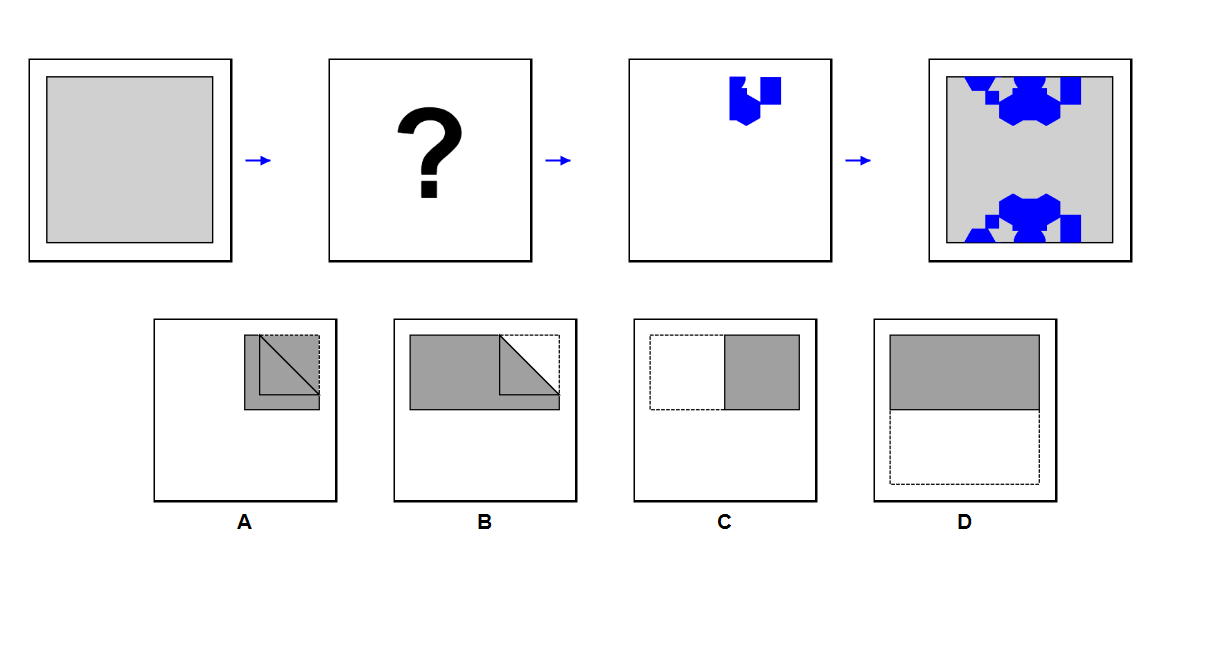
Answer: B